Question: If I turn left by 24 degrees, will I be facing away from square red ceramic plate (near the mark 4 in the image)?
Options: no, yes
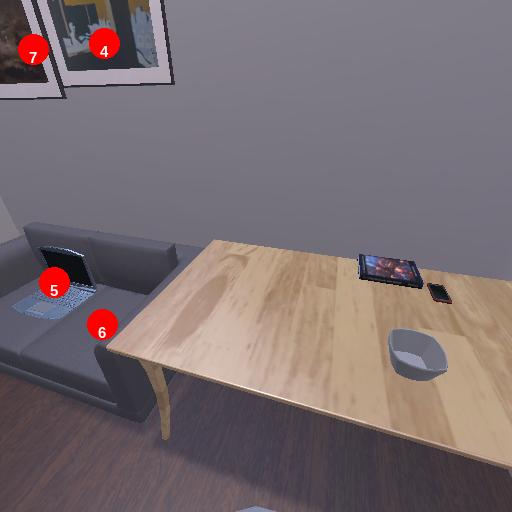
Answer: no